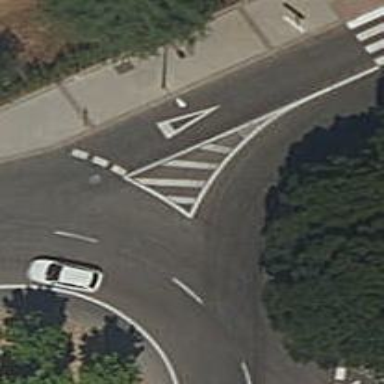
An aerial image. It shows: Road with "give way" sign.